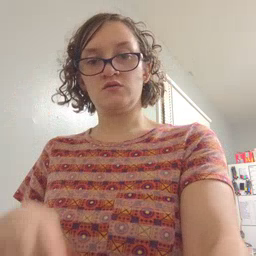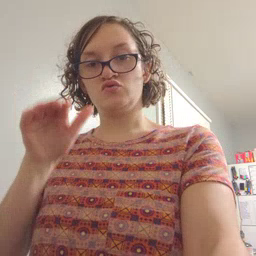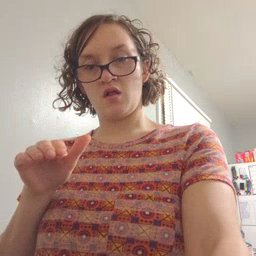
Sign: child